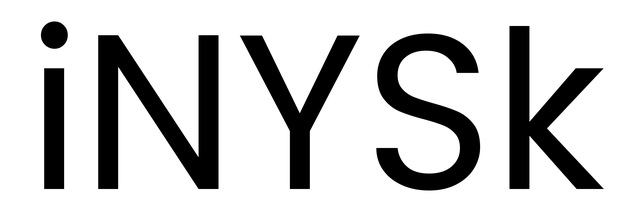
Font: Poppins-Regular